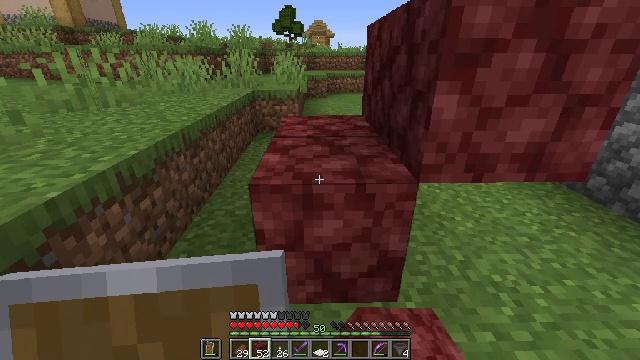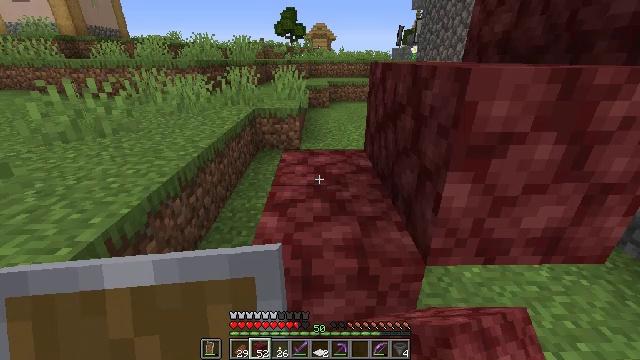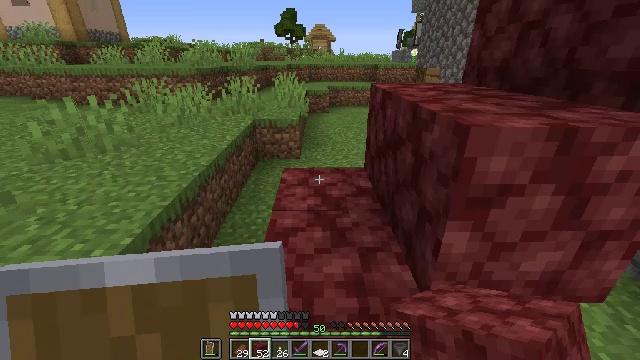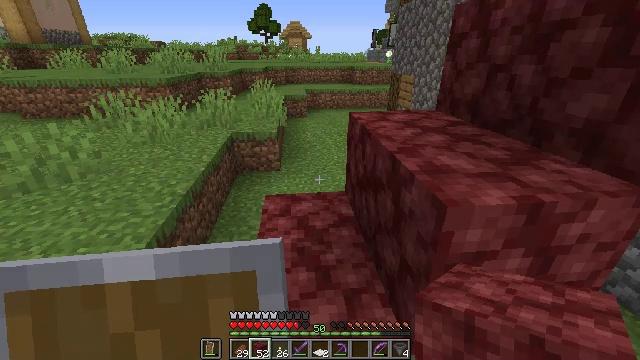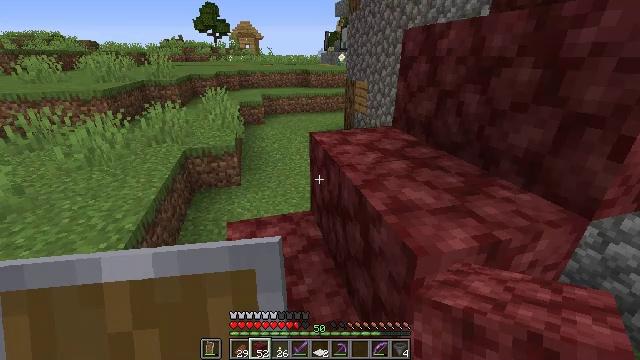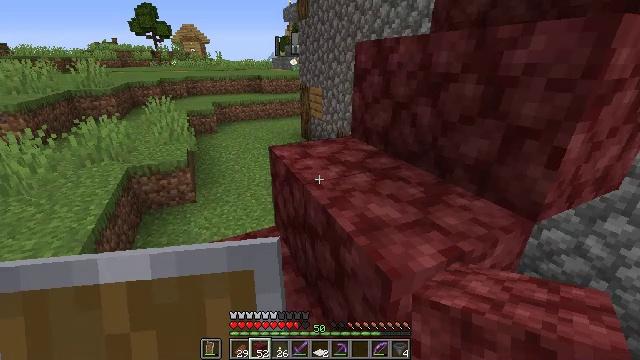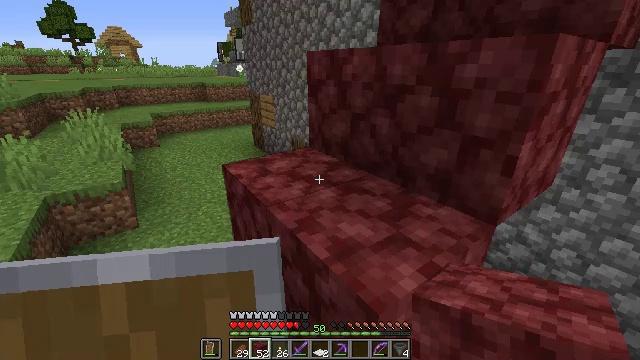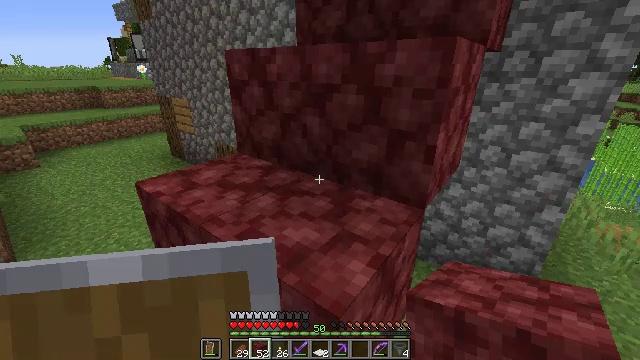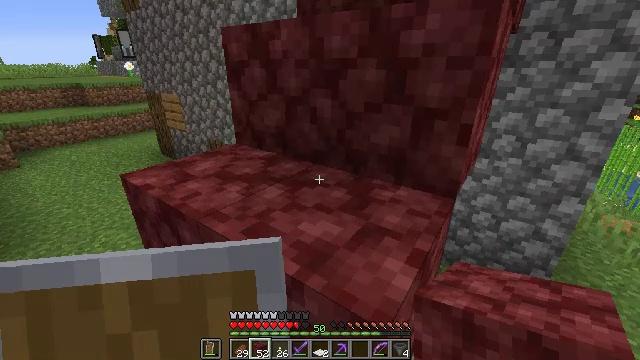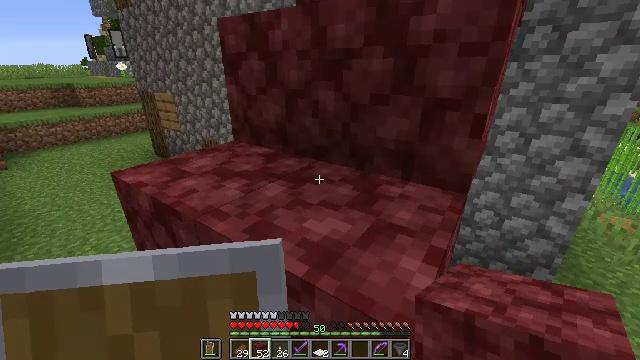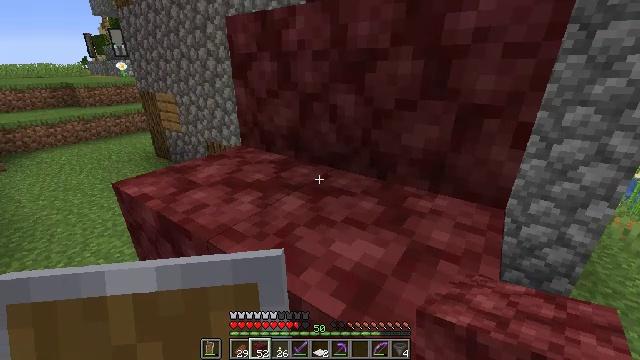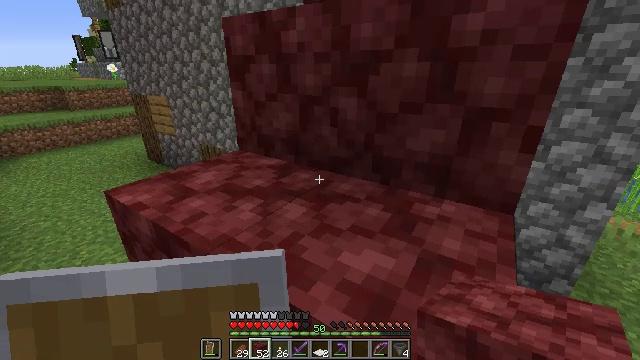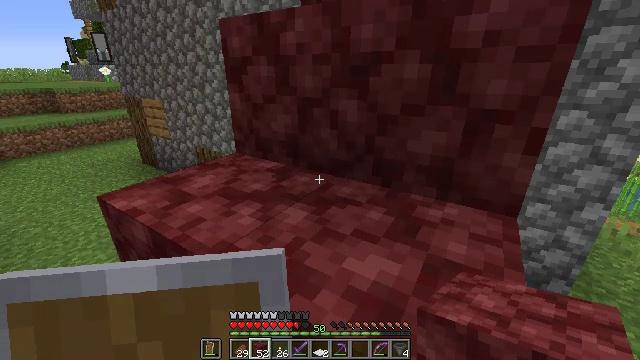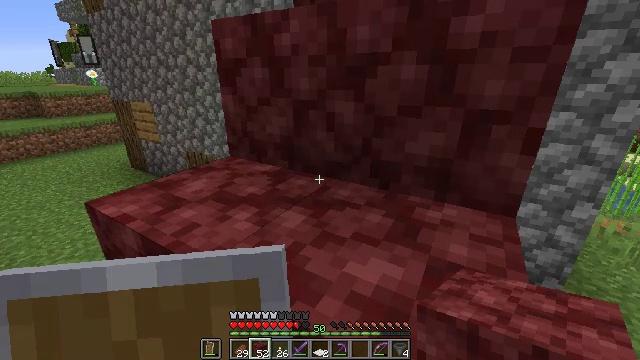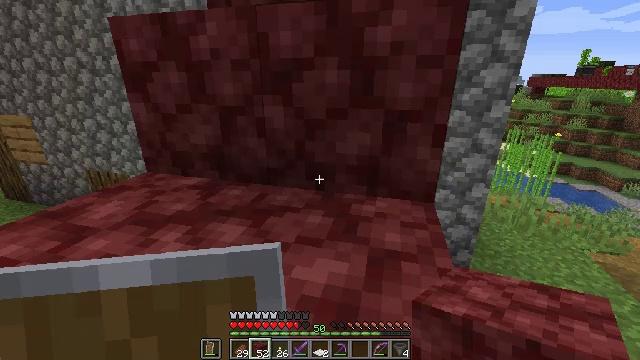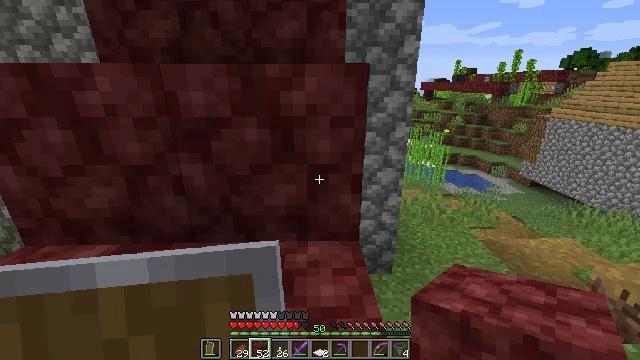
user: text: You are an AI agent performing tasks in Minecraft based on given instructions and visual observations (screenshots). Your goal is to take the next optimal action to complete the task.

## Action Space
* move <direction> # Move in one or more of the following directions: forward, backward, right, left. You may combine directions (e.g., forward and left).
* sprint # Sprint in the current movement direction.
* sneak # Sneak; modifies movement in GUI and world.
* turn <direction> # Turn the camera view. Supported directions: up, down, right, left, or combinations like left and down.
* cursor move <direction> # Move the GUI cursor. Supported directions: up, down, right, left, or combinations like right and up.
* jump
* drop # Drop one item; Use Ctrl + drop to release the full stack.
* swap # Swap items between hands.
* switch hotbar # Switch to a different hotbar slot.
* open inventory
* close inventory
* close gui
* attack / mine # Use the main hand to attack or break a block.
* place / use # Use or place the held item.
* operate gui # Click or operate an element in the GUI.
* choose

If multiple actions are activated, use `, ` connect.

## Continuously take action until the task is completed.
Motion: motion action
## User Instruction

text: Break the smooth stone slab to reuse it.
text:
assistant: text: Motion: move forward, jump
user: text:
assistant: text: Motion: move forward, jump
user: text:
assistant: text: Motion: move forward, turn right, jump
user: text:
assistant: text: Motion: move forward, turn right, jump
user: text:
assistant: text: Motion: move forward, turn right
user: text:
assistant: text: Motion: move forward, turn right and up
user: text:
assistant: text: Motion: move forward, turn right
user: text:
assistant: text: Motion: turn right
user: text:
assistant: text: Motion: turn right
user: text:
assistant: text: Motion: no_op
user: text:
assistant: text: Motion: turn right
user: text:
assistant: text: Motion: turn right
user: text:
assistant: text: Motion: turn right
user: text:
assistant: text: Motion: turn right and up
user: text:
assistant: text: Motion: move forward, turn right, jump
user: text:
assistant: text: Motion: move forward, jump
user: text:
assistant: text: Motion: move forward, jump
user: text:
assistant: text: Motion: move forward, turn left and up, jump
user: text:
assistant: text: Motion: move forward, jump
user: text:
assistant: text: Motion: move forward, turn left
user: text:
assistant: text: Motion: move forward, turn left
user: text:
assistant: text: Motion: move forward
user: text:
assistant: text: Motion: move forward
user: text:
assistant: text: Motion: move forward, jump
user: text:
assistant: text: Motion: move forward, jump
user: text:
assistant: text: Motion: move forward, turn left, jump
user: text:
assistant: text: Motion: move forward
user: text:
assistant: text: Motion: move forward
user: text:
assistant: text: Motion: move forward
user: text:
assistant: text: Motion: move forward